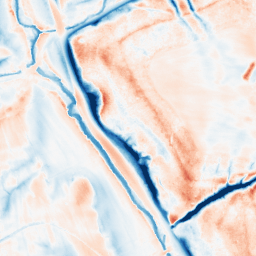
Category: classical
Decomposition family: gaussian_anisotropic
Decomposition parameters: sigma_x: 10
sigma_y: 5
Upsampling method: bicubic
Upsampling parameters: scale: 2
Upsampling scale: 2